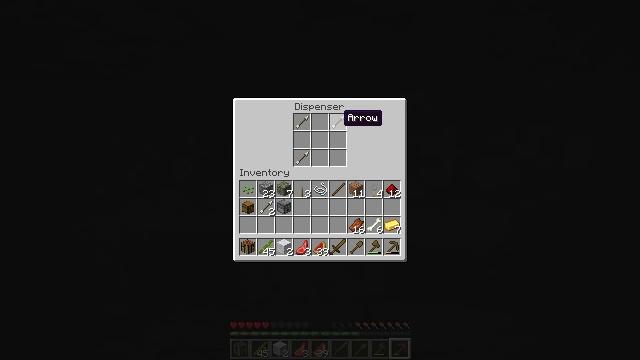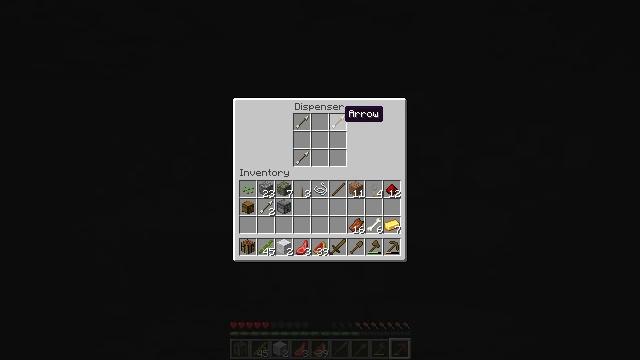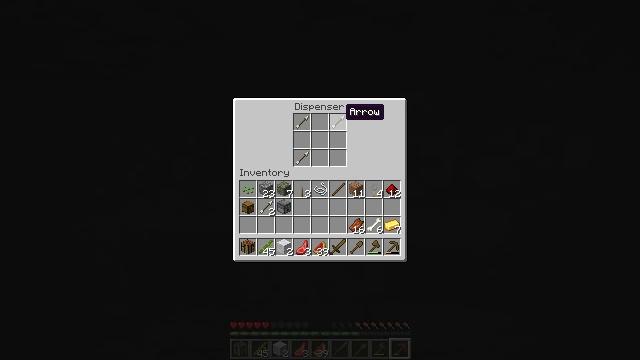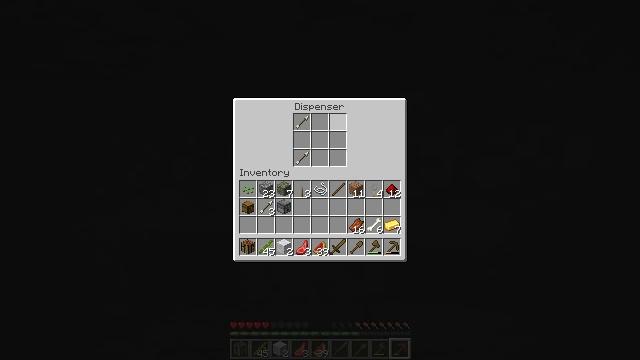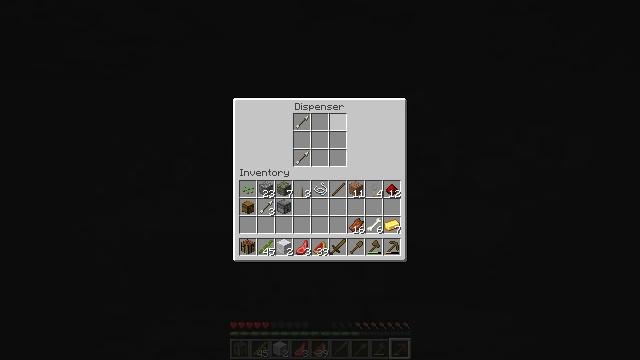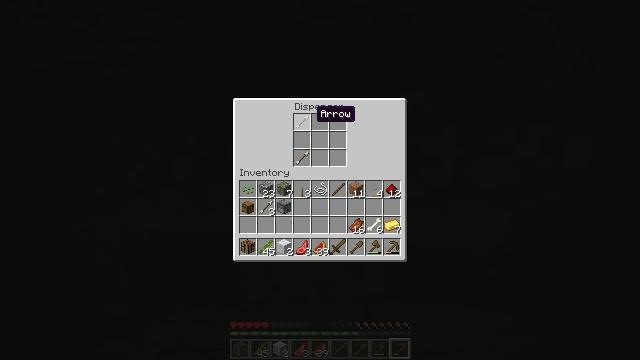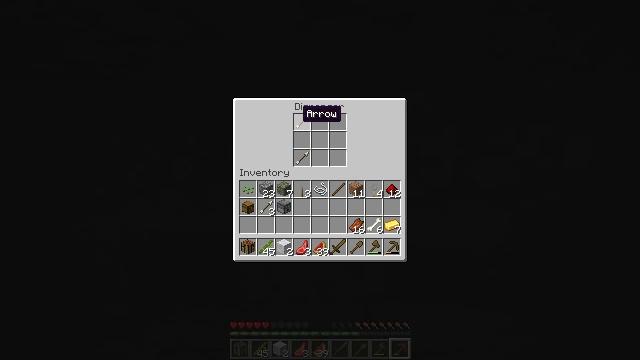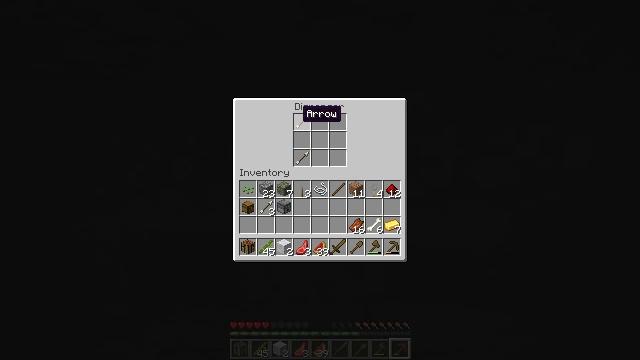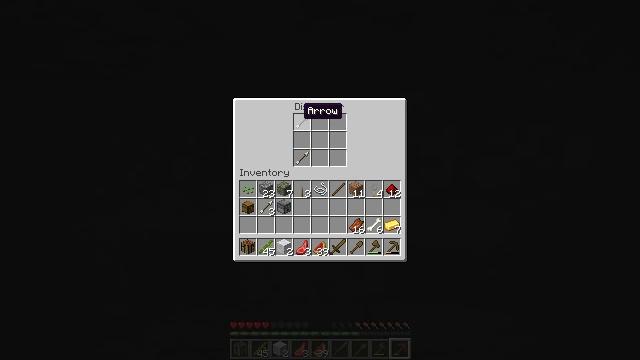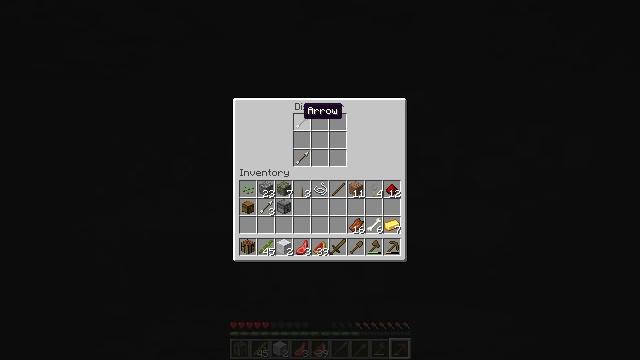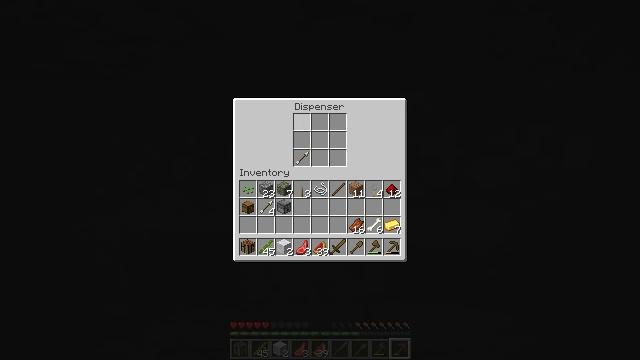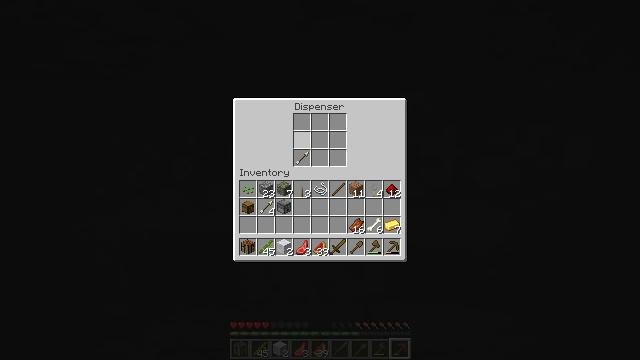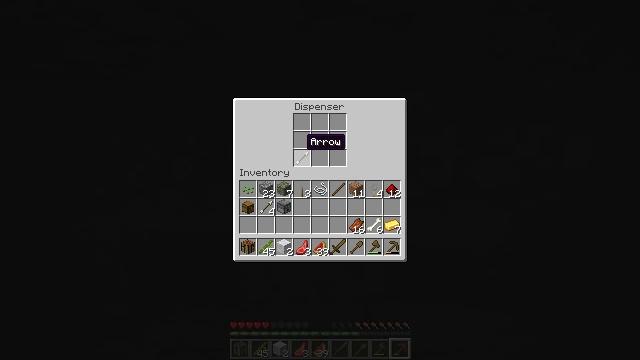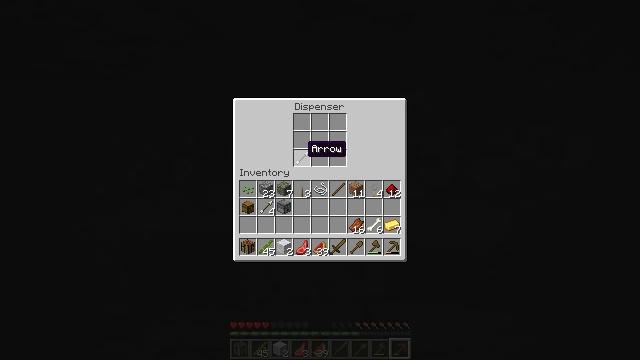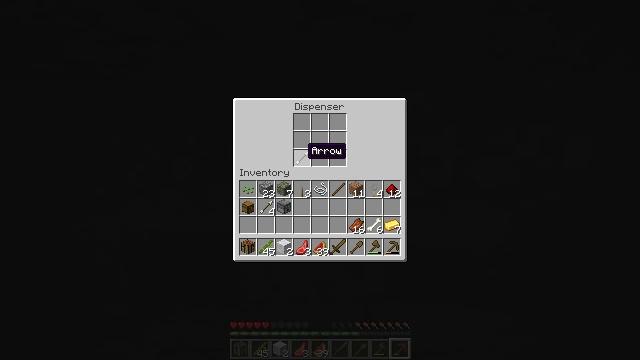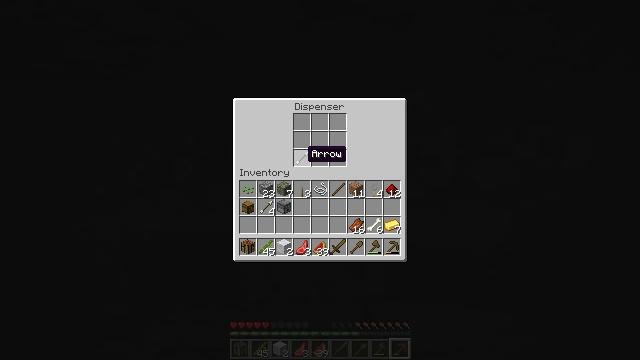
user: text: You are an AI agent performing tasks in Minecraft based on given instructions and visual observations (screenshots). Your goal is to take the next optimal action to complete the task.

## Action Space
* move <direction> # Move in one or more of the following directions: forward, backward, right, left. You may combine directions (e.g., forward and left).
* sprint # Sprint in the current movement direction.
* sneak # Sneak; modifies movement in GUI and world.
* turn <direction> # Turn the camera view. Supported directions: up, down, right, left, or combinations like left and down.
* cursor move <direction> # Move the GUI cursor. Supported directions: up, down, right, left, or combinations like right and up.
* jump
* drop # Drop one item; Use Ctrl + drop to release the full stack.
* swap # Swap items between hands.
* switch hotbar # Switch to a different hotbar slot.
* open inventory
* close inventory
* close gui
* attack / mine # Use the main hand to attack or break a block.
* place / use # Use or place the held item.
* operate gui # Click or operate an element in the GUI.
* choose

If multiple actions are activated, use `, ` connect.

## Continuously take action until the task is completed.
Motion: motion action
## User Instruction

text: Mine the dispenser.
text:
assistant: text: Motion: sneak
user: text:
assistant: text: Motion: sneak
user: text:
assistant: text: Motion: sneak, operate gui
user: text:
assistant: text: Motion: sneak, operate gui
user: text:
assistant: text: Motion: sneak, cursor move left, operate gui
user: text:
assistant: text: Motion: sneak, cursor move left
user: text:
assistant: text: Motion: sneak
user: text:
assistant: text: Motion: sneak
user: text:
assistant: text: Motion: sneak
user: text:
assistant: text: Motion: sneak
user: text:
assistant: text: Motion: sneak, operate gui
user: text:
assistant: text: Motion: sneak, cursor move down, operate gui
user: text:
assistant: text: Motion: sneak, cursor move down
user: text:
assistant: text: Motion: sneak, cursor move down
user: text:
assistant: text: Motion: sneak
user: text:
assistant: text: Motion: sneak
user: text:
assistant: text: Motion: sneak, operate gui
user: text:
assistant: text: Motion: sneak, operate gui
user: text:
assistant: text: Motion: sneak, operate gui
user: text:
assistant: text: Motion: sneak
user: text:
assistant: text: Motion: sneak, cursor move right and down
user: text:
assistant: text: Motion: sneak, cursor move right
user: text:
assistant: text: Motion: sneak
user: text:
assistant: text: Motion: sneak
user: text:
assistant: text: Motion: no_op
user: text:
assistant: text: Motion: no_op
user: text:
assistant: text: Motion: no_op
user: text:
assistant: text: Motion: no_op
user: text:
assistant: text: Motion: no_op
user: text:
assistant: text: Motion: no_op